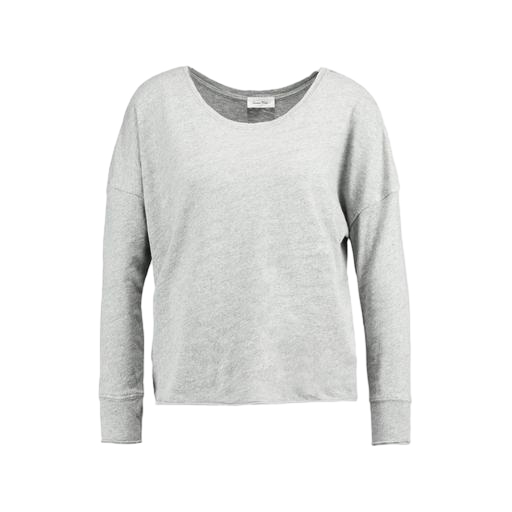
longsleeve t-shirt, loose fit t-shirt, crewneck shirt, white background